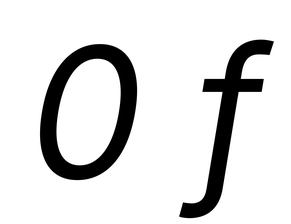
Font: Inter-Italic_Italic